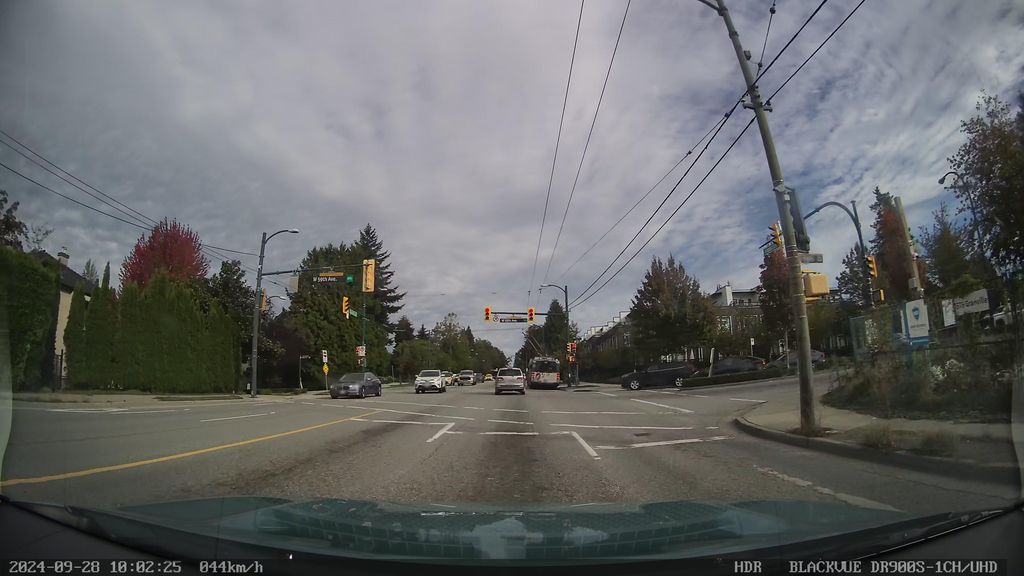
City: vancouver